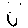
Label: smiley face